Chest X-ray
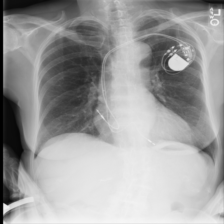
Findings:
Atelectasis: negative
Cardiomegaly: negative
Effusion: negative
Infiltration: negative
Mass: negative
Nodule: negative
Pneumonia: negative
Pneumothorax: negative
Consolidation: negative
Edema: negative
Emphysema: negative
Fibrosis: negative
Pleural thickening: negative
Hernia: negative